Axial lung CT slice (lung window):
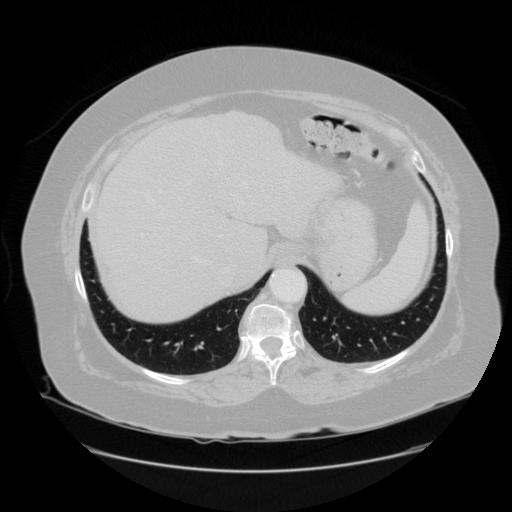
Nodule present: no